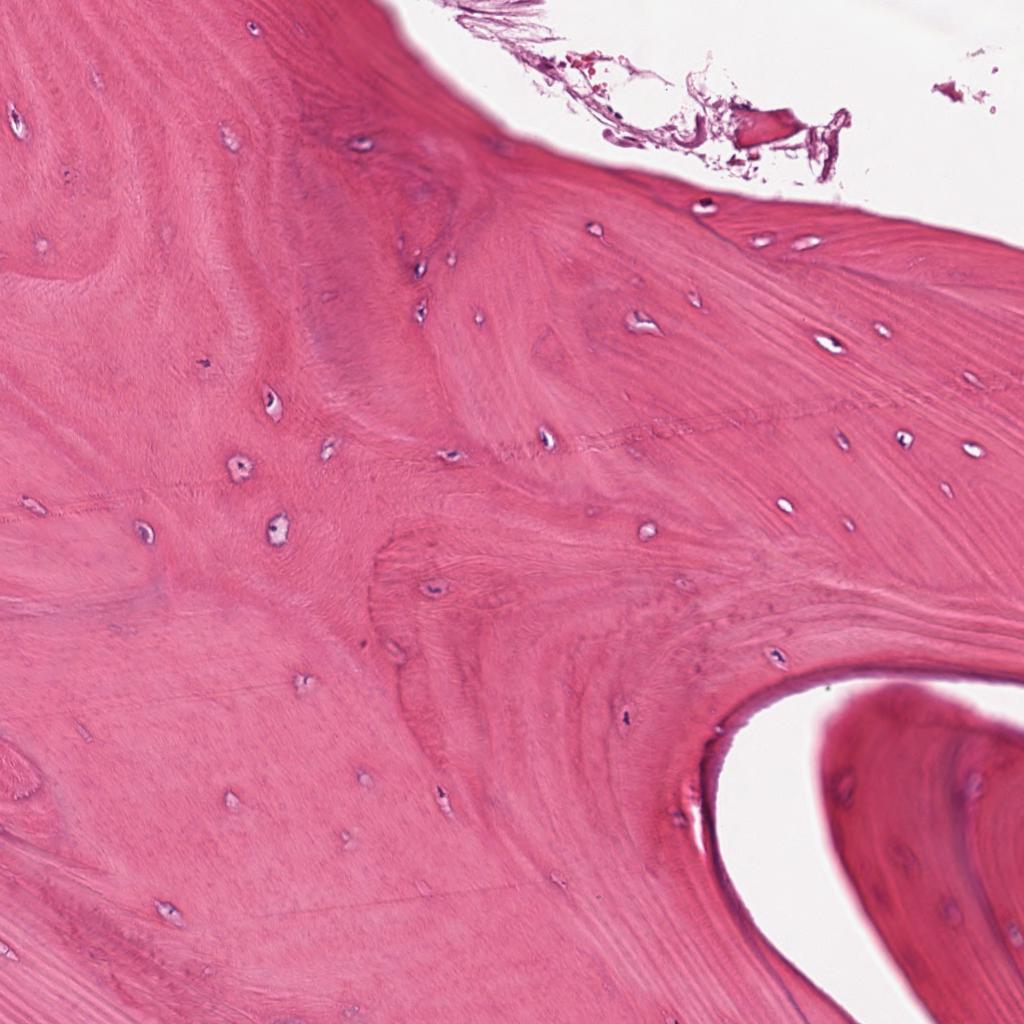
Label: Non-Tumor